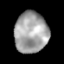
Tissue: lung
Cell type: Fibroblasts
Senescence score: 0.1245
Nuclear area (px): 1339
Mean DAPI intensity: 163.388